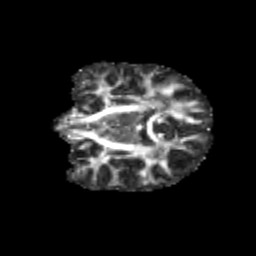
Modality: FA
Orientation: coronal
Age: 10
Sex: male
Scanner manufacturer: siemens
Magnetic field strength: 3 T
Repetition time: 3.8 s
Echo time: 0.07 s